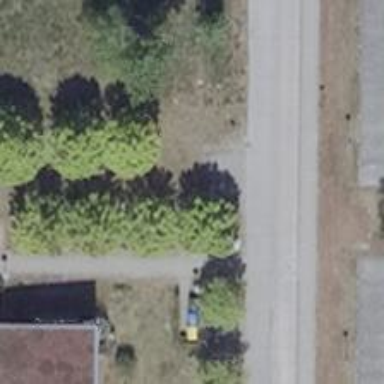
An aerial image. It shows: Row of deciduous broadleaved trees.